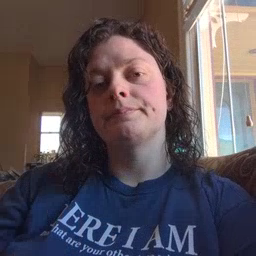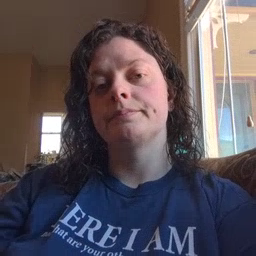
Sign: wait